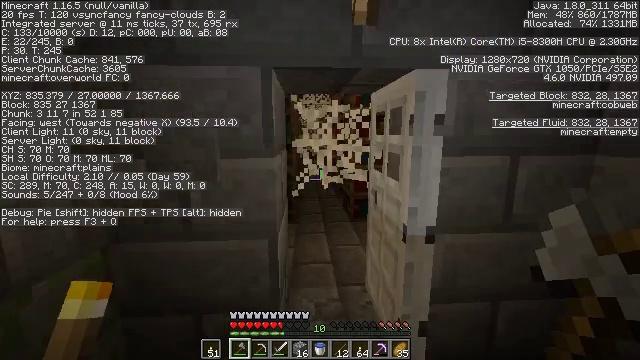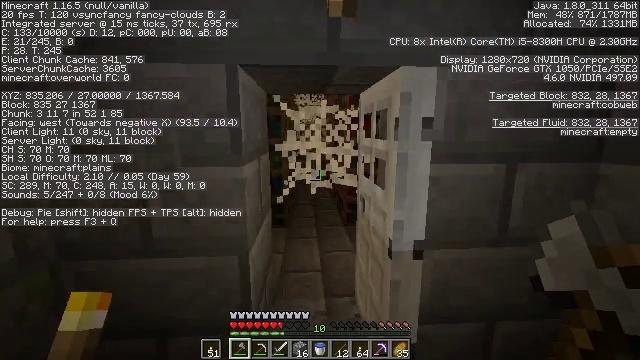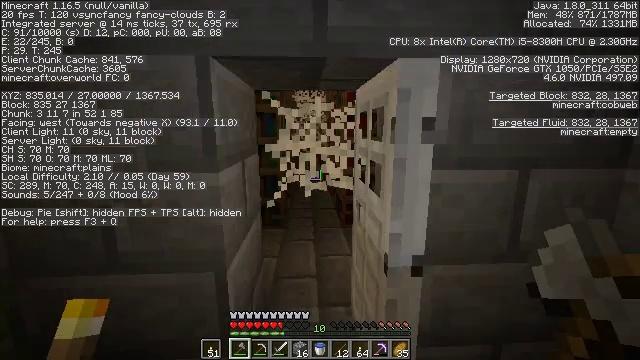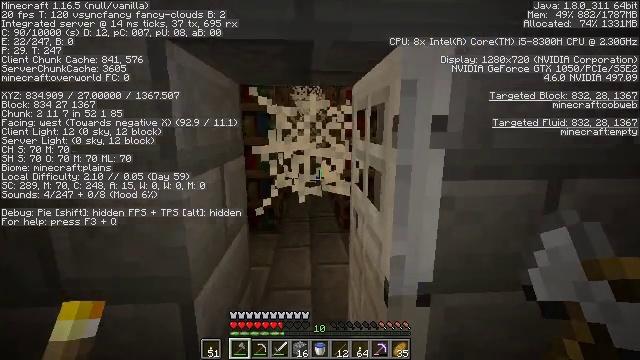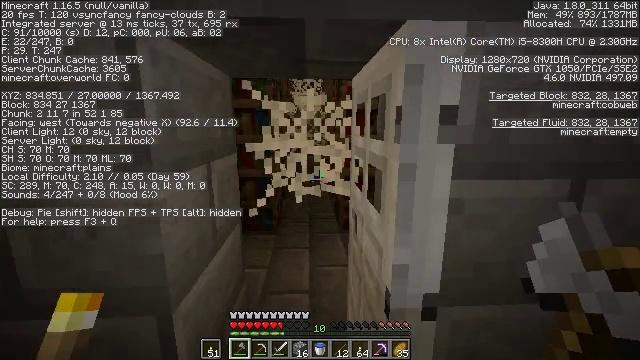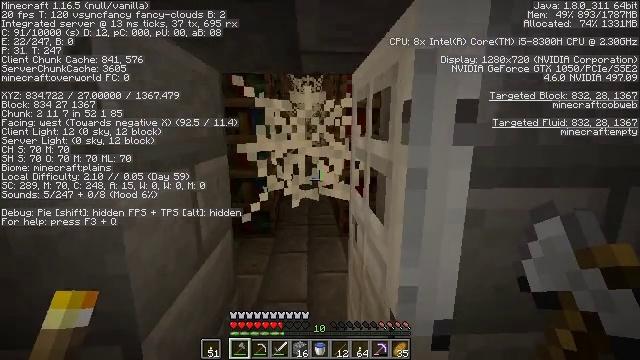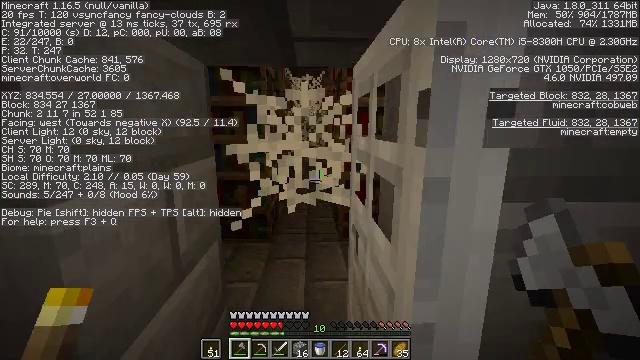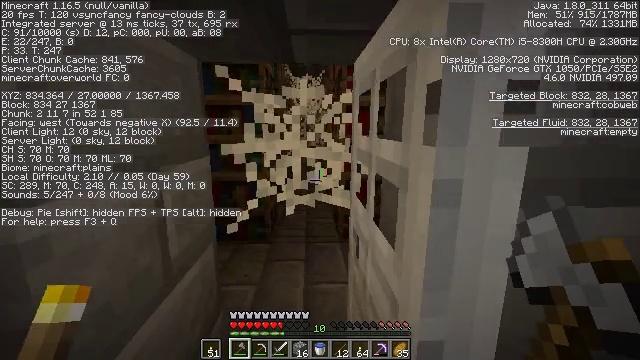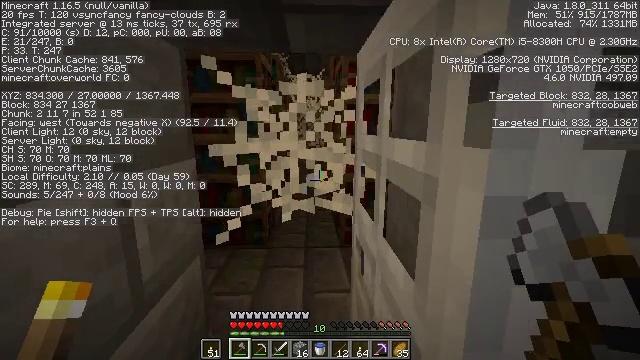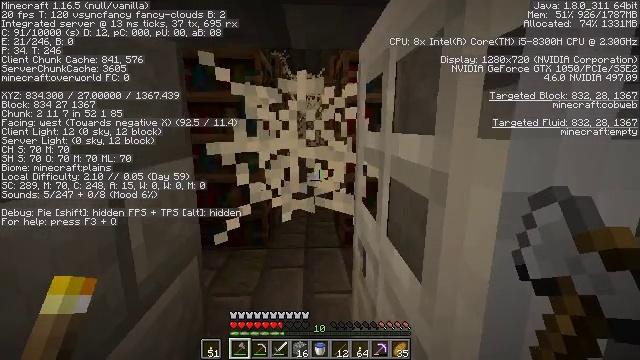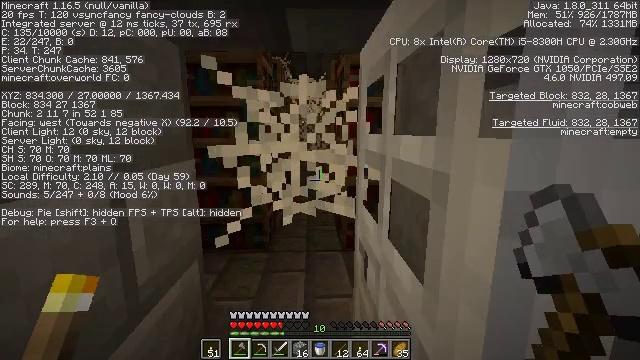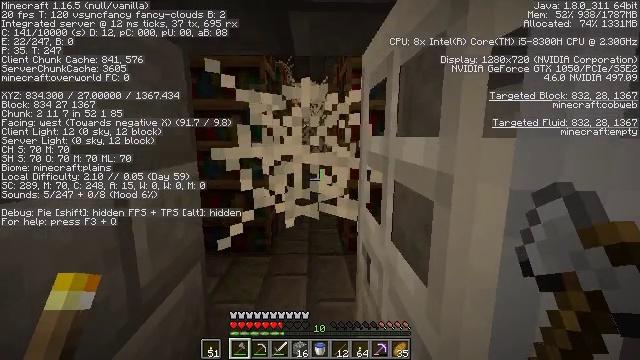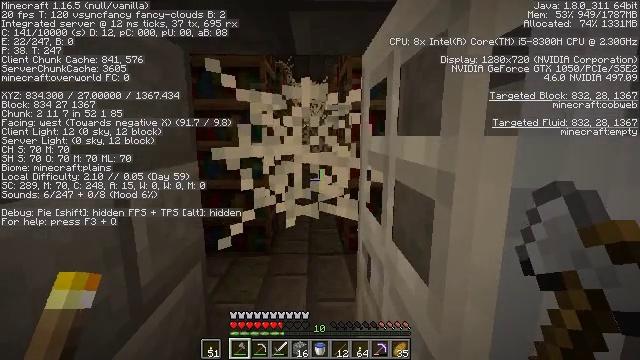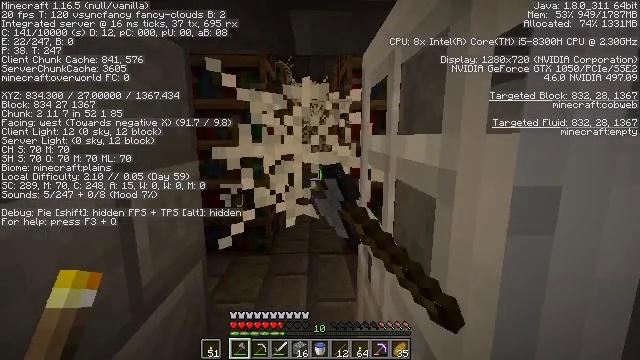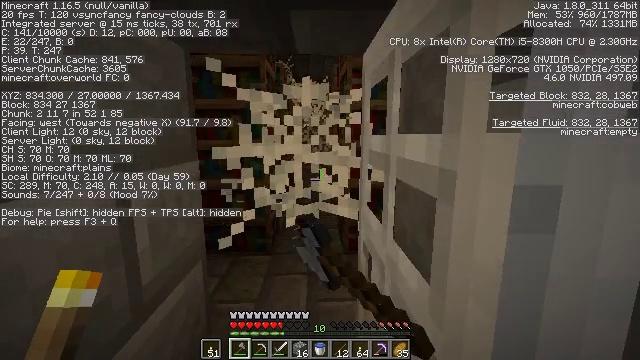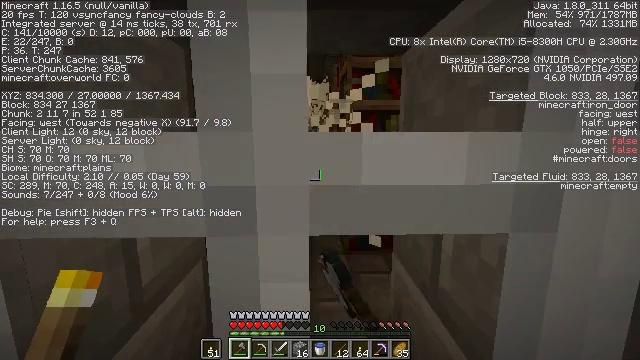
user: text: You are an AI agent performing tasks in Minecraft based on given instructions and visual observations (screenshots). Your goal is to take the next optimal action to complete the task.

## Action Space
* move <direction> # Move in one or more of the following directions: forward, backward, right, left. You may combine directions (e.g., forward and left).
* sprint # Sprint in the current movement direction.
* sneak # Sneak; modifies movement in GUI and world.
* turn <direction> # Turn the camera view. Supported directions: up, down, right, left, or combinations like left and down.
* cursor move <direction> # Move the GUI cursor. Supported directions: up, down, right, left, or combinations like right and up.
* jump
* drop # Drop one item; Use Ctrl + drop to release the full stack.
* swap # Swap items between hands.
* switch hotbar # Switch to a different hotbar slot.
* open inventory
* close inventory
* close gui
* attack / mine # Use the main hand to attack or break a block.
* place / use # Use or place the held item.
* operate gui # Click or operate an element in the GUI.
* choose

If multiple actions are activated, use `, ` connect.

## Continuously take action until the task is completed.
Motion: motion action
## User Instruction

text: Mine the iron door to remove it.
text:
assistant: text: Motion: move forward
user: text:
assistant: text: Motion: move forward
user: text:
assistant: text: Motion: no_op
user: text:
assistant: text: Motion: no_op
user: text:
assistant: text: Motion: move forward
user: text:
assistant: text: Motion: move forward
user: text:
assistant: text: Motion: move forward
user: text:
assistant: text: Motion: move forward
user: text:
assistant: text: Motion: move forward
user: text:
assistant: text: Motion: no_op
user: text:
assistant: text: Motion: no_op
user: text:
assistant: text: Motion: attack / mine
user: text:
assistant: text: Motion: attack / mine
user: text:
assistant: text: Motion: attack / mine
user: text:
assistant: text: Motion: attack / mine
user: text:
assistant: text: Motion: attack / mine
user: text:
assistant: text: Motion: attack / mine
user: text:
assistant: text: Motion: attack / mine
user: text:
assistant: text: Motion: attack / mine
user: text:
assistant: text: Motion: attack / mine
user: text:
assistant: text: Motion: attack / mine
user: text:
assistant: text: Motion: attack / mine
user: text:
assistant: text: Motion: attack / mine
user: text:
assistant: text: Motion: attack / mine
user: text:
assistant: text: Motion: move back, turn left
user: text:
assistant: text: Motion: move back, turn left
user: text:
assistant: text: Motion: move back, turn left
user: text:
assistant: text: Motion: move back and move left
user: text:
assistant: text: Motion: move back and move left, turn left and up
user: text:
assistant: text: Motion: move left